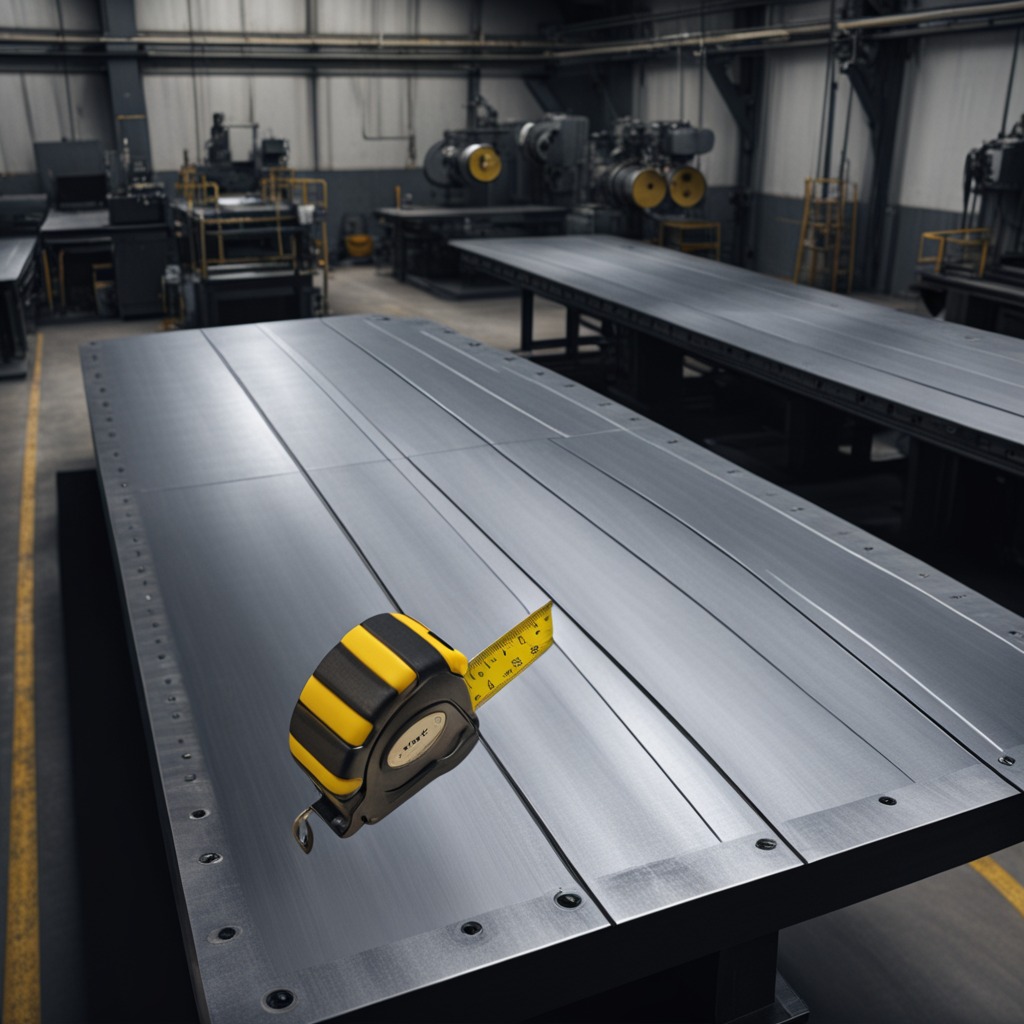
A measuring tape is lying on the cold steel table in a mining workshop.